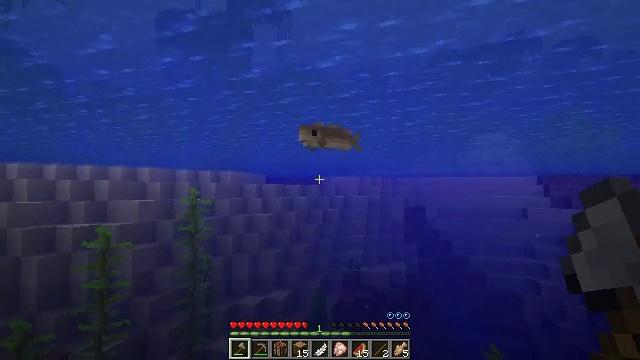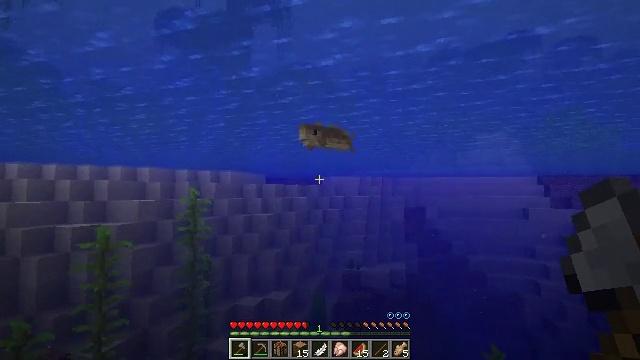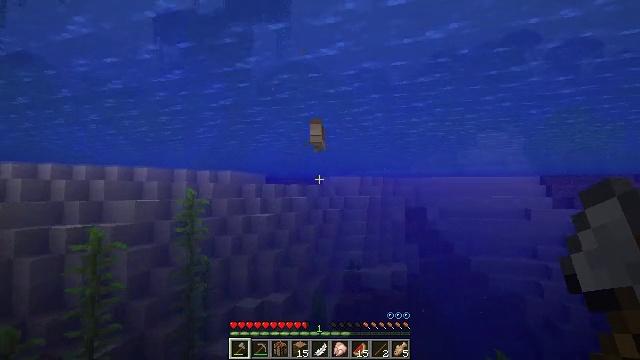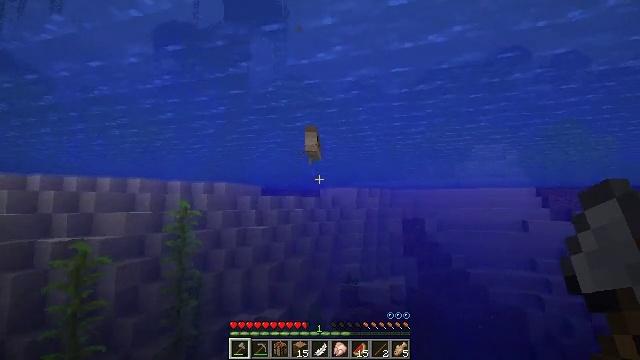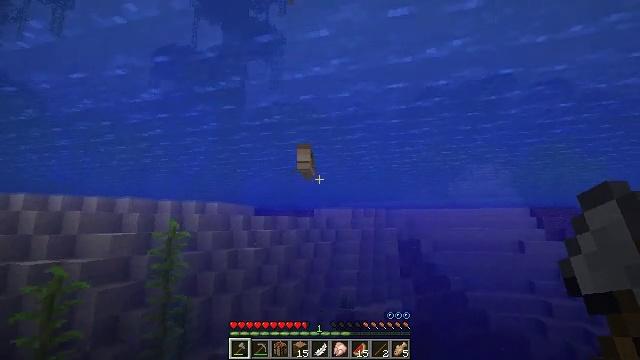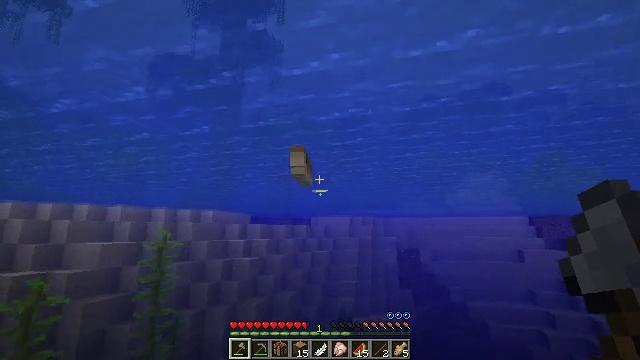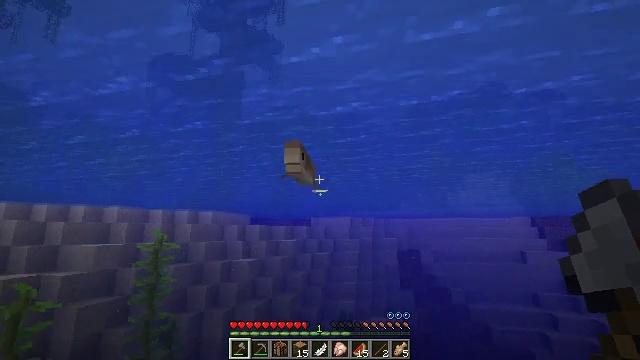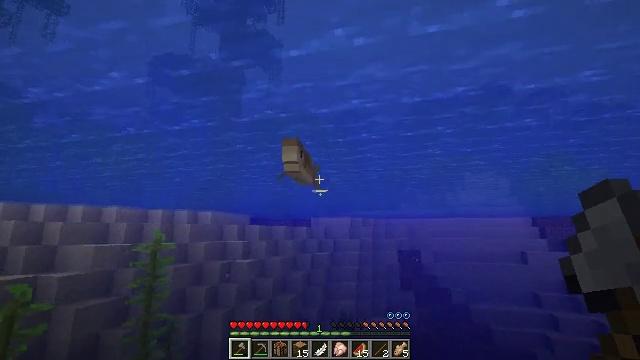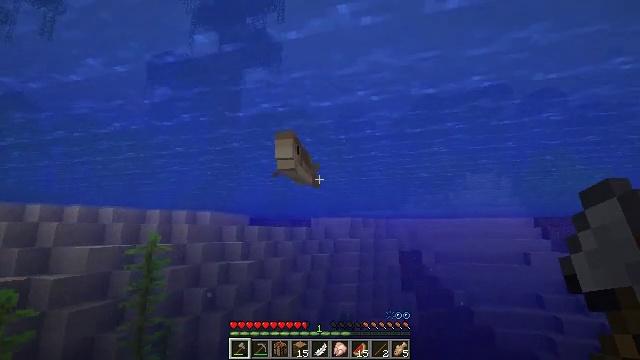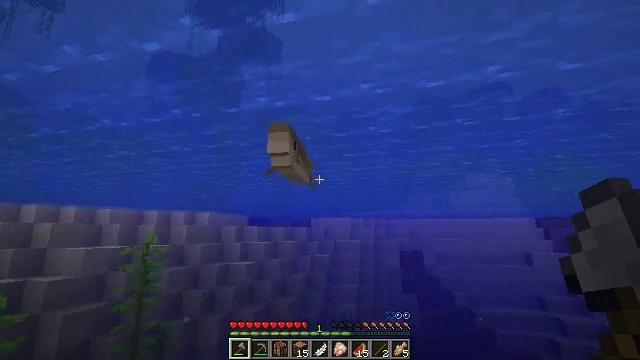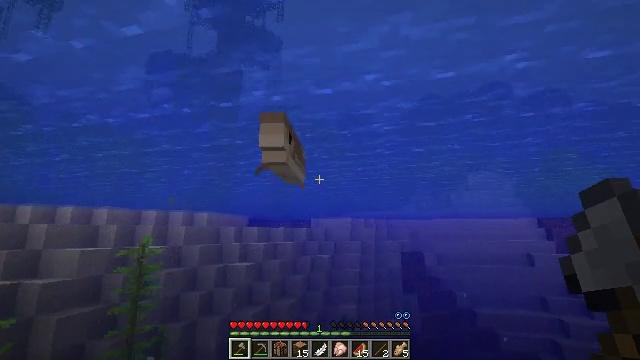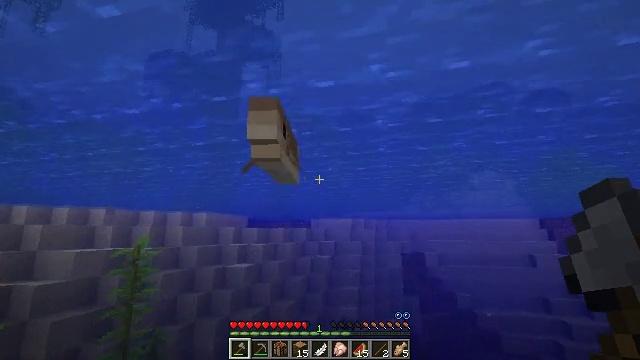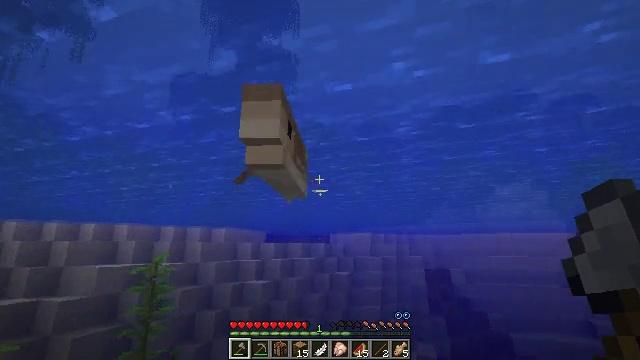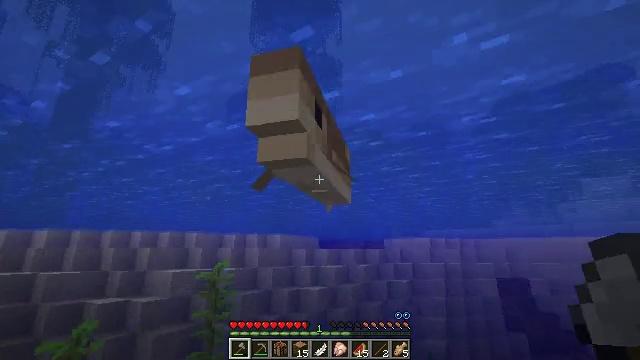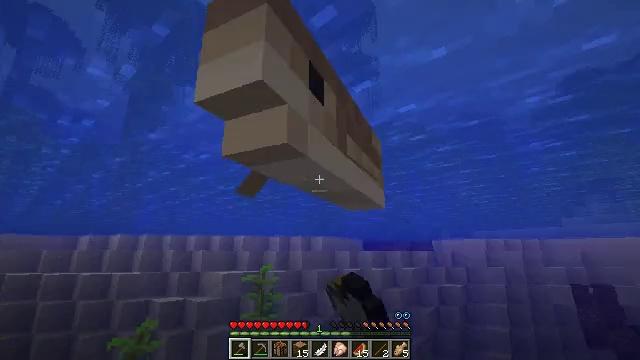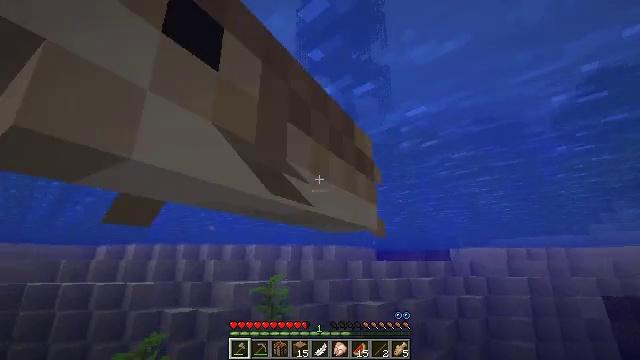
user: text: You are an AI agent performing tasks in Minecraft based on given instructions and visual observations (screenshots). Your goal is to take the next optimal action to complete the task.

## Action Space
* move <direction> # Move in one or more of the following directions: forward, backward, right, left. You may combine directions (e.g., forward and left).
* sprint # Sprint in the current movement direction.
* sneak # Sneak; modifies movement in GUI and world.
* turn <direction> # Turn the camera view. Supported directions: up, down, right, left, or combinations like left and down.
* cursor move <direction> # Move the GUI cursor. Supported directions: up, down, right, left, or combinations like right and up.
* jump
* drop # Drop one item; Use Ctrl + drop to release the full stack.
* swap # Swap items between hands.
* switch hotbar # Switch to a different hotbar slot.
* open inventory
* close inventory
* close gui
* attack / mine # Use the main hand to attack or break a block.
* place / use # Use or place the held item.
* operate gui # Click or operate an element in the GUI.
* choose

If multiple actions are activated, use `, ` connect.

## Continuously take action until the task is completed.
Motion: motion action
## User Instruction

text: Hunt a cod.
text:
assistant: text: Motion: move forward, sprint
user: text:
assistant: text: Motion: move forward, sprint
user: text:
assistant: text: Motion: move forward, sprint, turn up
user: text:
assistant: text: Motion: move forward, sprint, turn right and up
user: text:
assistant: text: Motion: move forward, sprint, turn up
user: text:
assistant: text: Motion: move forward, sprint
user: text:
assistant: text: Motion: move forward, sprint
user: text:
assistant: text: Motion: move forward, sprint
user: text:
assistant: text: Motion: move forward, sprint
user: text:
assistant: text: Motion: move forward, sprint
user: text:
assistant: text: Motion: move forward, sprint
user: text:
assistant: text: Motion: move forward, sprint, turn left and up
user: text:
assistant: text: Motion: move forward, sprint, turn left and up, attack / mine
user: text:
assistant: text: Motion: move forward, sprint, turn left, attack / mine
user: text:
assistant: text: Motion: move forward, sprint, turn left and up, attack / mine
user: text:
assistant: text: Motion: move forward, sprint, turn left and up
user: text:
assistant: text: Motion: move forward, sprint, turn left and up
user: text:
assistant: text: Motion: sprint